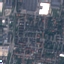
Land use / land cover class: Residential